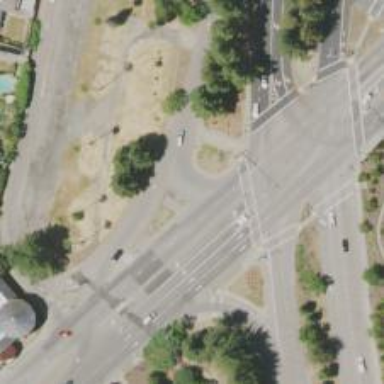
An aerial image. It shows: Secondary link road with asphalt surface and sidewalk on the left side.